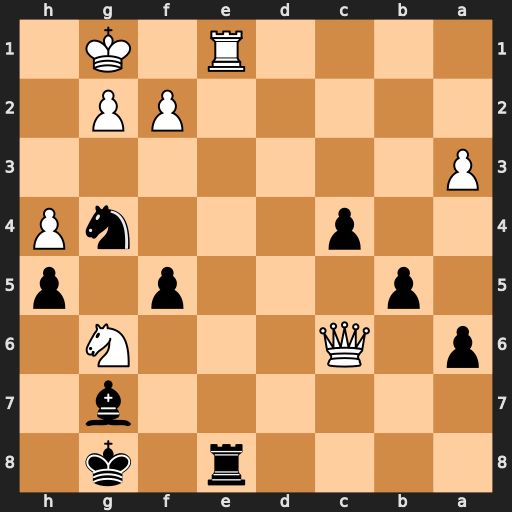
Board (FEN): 4r1k1/6b1/p1Q3N1/1p3p1p/2p3nP/P7/5PP1/4R1K1
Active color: b
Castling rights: -
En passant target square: -
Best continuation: Rxe1#